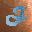
Label: 2